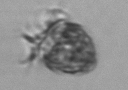
Label: Ciliophora